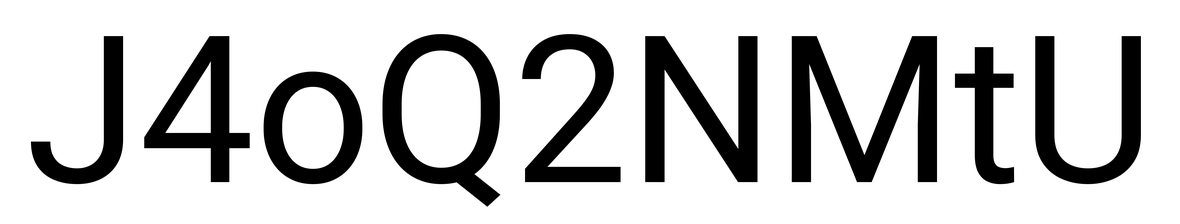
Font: Roboto_Regular